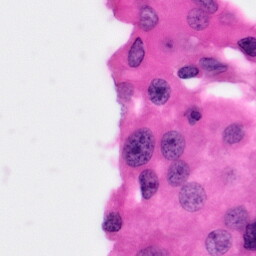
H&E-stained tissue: Pancreatic